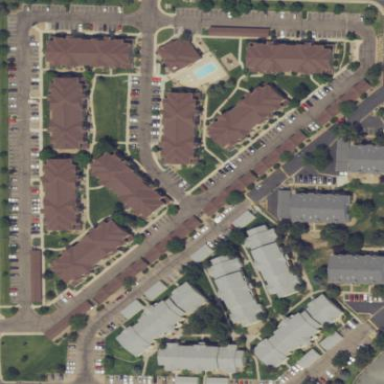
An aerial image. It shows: Residential area with apartments.